Question: It should be look like this. When pushpin is clicked.

This is my XAML.
'''
<my:Pushpin Name="pin1" Location="60.285323,24.943501" Template="{StaticResource normalPushPin}" MouseLeftButtonUp="Location1_Popup"/>
'''
This my Location1_Popup method. I don't know what to write.
'''
private void Location1_Popup(object sender, MouseButtonEventArgs e)
{
MessageBox.Show("Location1 has been clicked");
}
'''
Thanks in advance.
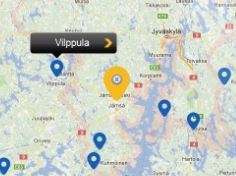
Answer: You need to make now your popup visible in the MouseDown Event.
For examples, please have a look the sourcecode.
<URL>

'''
private void Location1_Popup(object sender, MouseButtonEventArgs e)
{
BlackRegionWithContent.Visible = Visibility.Visible;
}
'''